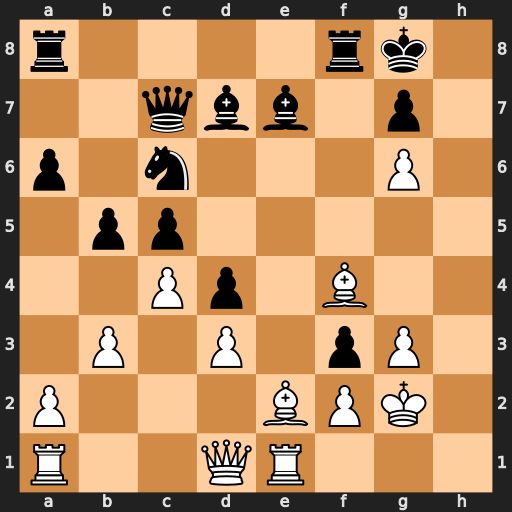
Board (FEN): r4rk1/2qbb1p1/p1n3P1/1pp5/2Pp1B2/1P1P1pP1/P3BPK1/R2QR3
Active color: w
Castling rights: -
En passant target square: -
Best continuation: Bxf3 Rxf4 Bd5+